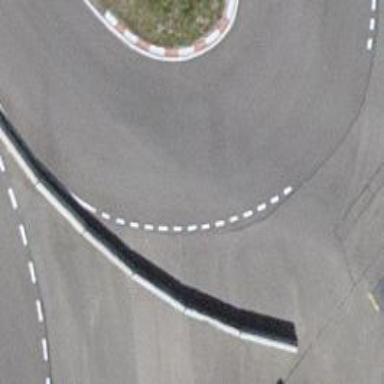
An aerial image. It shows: Motor sport raceway with asphalt surface.